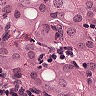
Metastatic tissue present: yes